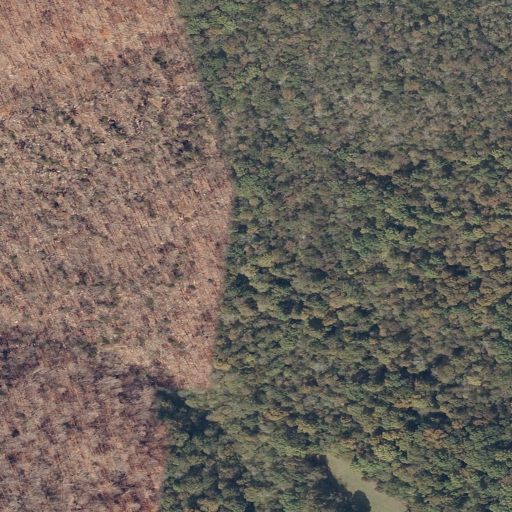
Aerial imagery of cliff(s) in Alabama named Sheep Bluff containing deciduous forest and shrub